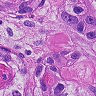
Metastatic tissue present: yes